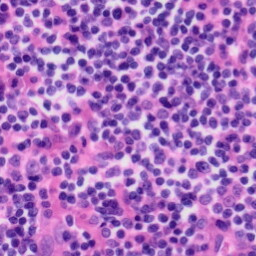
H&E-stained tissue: Tonsil